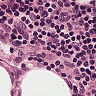
Metastatic tissue present: no